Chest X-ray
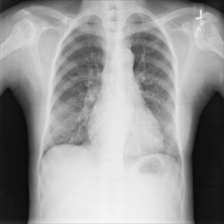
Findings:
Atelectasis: negative
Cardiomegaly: positive
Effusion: negative
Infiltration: negative
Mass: negative
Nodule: negative
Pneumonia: negative
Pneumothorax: negative
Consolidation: negative
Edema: negative
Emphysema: negative
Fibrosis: negative
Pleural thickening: negative
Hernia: negative